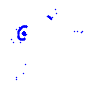
Particle: electron